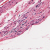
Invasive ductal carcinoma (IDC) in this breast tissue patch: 0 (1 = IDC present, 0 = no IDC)